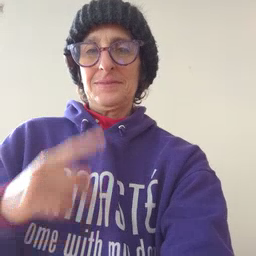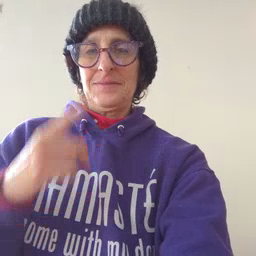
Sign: face